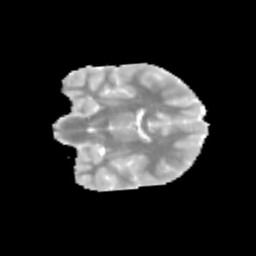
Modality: MD
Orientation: coronal
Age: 10
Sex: female
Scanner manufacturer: siemens
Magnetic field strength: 3 T
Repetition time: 3.8 s
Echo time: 0.07 s